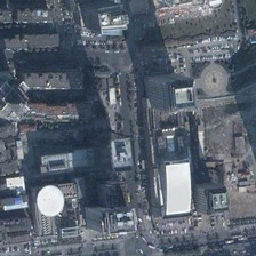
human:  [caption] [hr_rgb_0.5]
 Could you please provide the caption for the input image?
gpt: A circular building and another rectangular building stand conspicuously beside the road.

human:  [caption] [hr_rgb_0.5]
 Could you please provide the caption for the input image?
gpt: This circular building and another rectangular building stand beside the highway and are very conspicuous.

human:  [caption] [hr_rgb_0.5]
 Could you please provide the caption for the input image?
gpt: This circular building and another rectangular building are located beside the street and are very conspicuous.

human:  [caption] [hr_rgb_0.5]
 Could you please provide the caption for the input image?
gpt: Another circular building and a rectangular building are next to the street and are very distinctive.

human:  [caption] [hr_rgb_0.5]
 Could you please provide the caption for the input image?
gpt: This circular building and another rectangular building stand on the roadside and are very conspicuous.